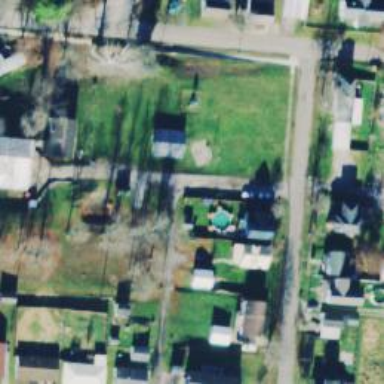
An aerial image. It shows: Alley classified as service road.